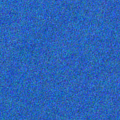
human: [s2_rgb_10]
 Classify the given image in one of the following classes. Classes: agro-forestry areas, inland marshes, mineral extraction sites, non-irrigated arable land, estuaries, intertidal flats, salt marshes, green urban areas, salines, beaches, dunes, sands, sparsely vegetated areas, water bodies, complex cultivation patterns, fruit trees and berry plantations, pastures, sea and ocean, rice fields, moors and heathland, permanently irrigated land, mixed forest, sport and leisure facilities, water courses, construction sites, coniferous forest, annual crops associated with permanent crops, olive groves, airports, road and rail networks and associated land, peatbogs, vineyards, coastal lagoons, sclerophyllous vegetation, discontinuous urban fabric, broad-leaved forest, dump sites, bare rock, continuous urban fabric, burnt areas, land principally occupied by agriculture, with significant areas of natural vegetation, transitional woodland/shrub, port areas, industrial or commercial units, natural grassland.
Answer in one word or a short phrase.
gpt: sea and ocean